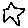
Label: star